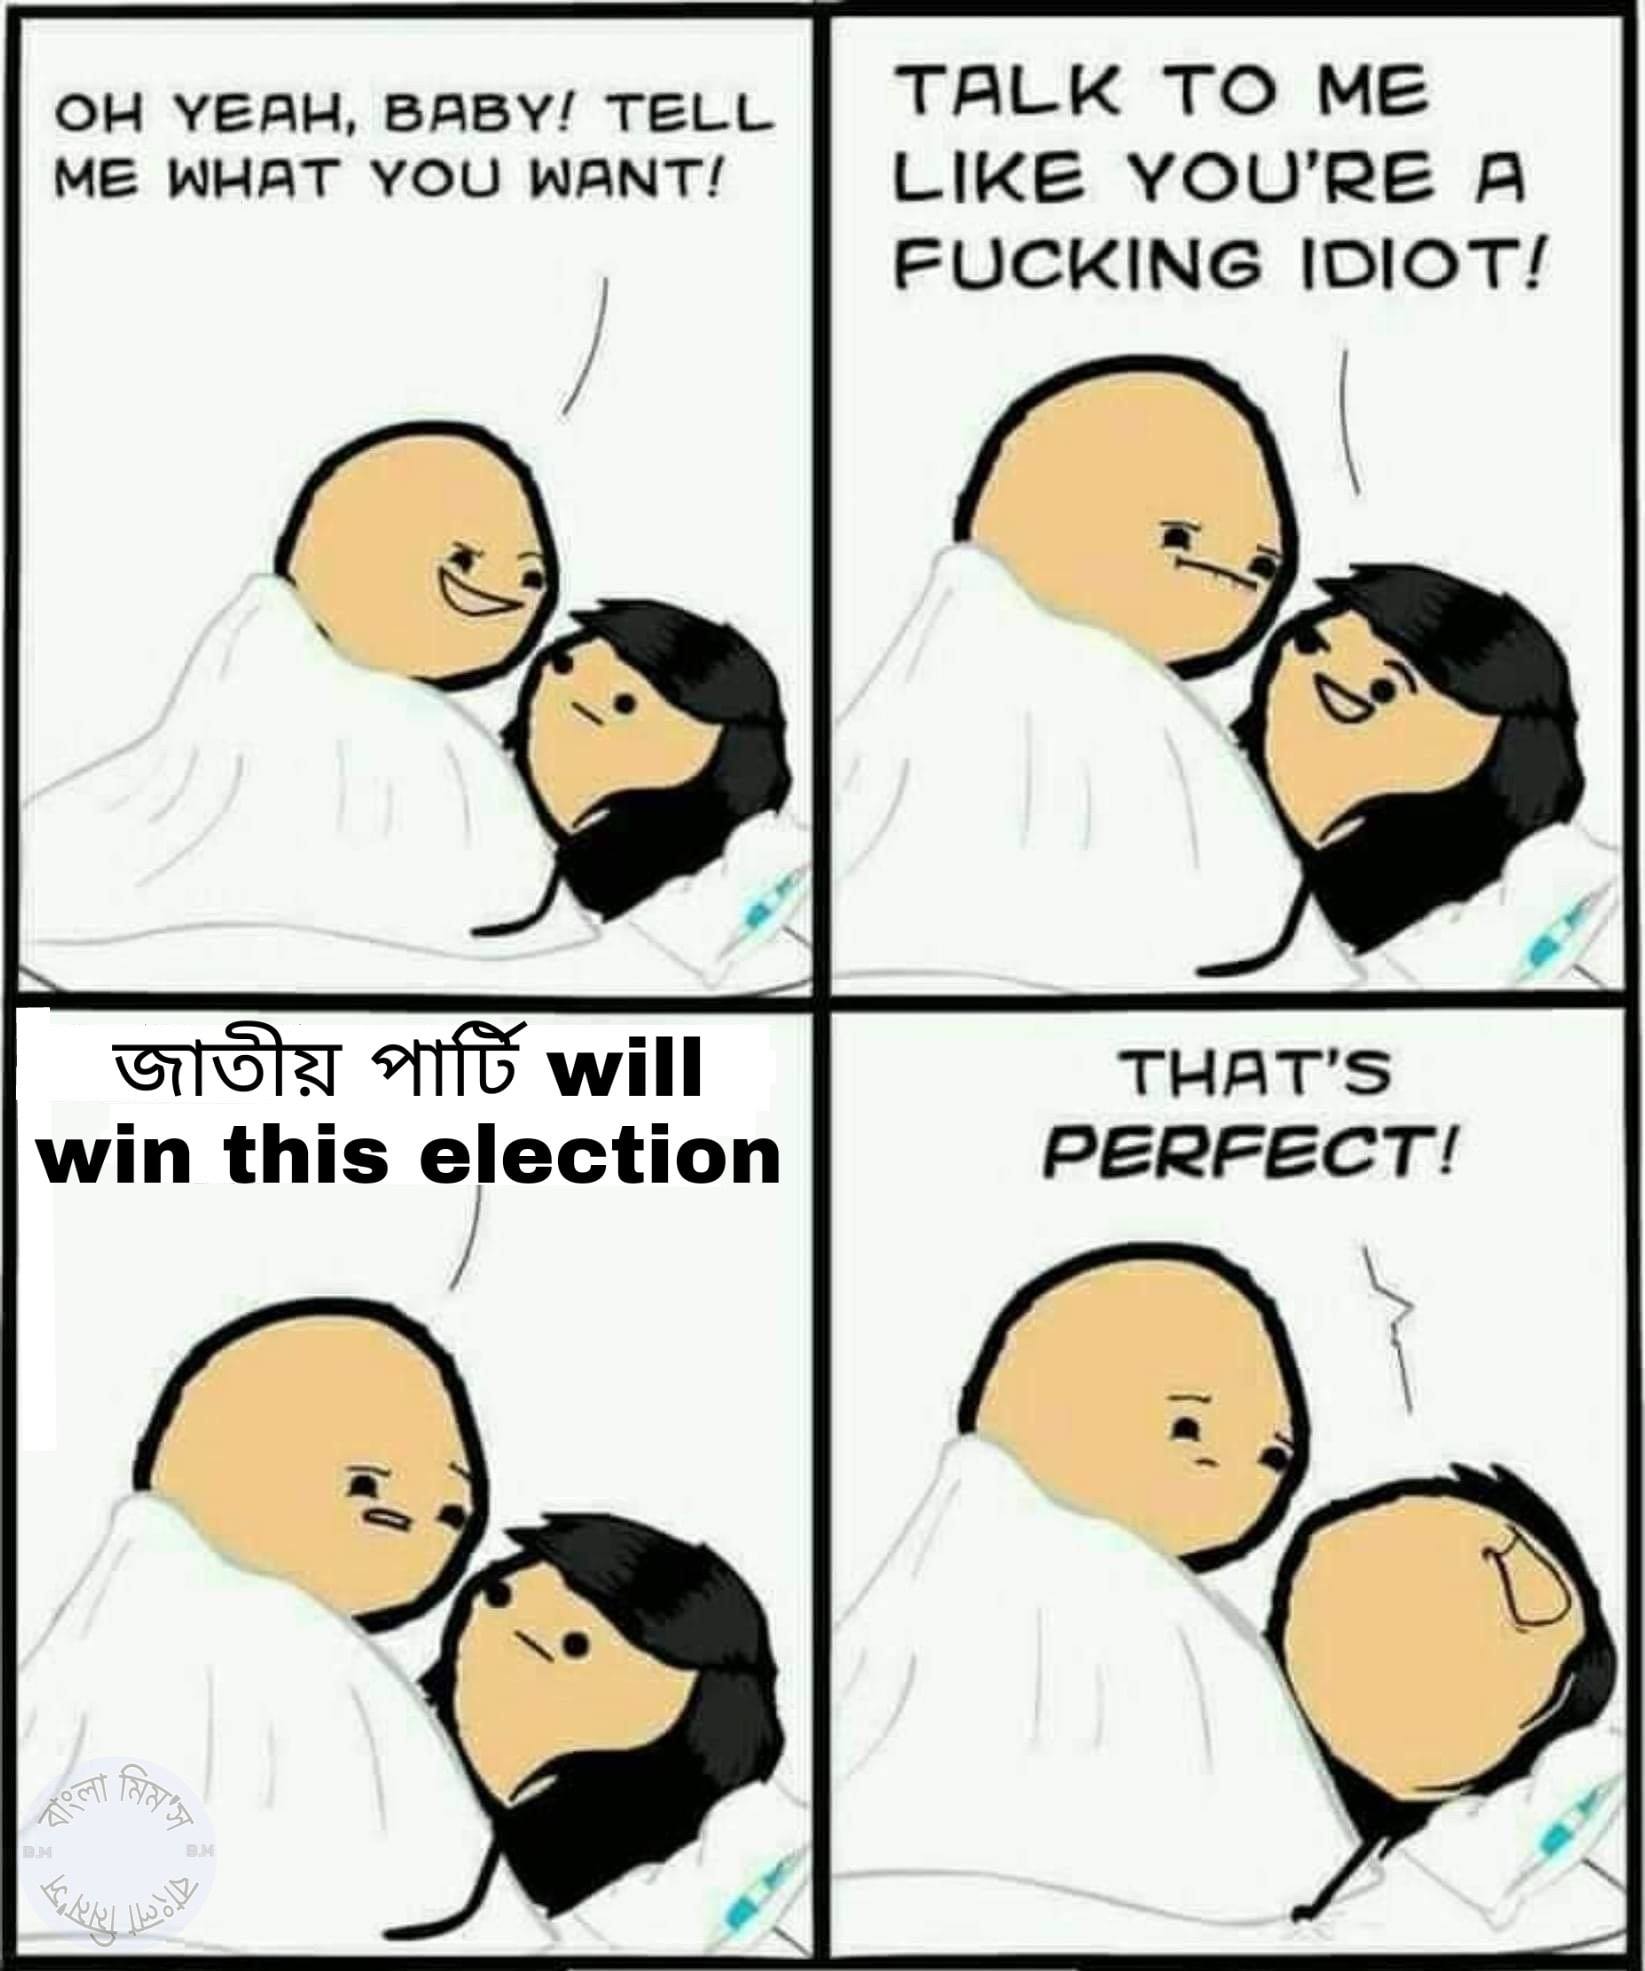
Caption: OH YEAH, BABY! TELL ME WHAT YOU WANT!    TALK TO ME LIKE YOU'RE A FUCKING IDIOT!  জাতীয় পার্টি  will win this election   THAT"S PERFECT
Label: hate